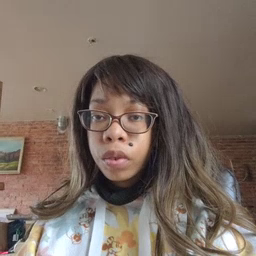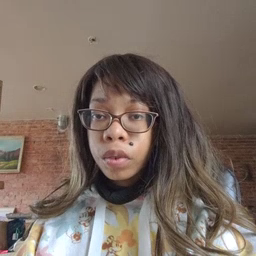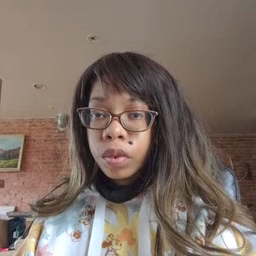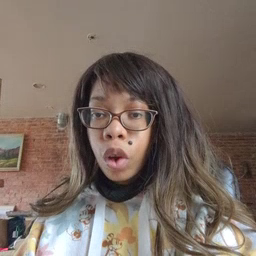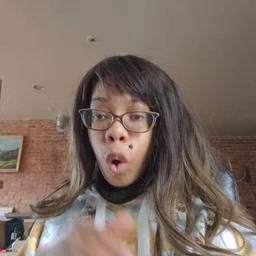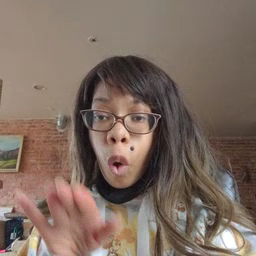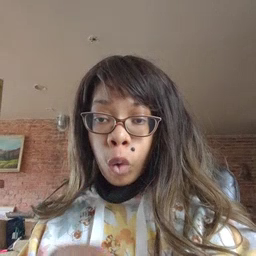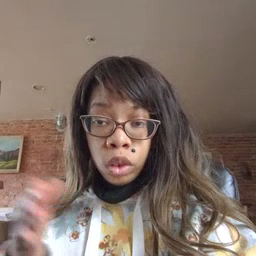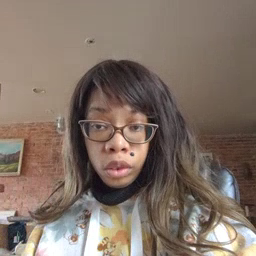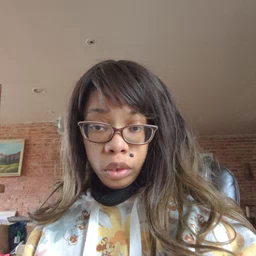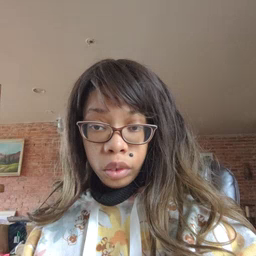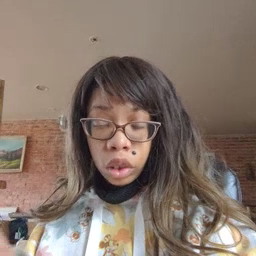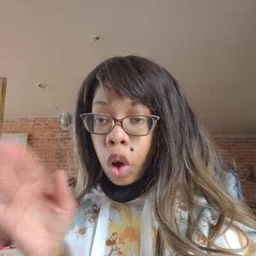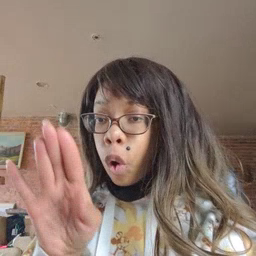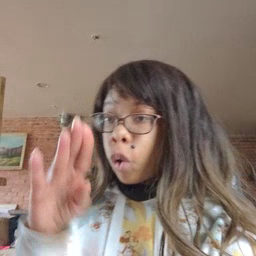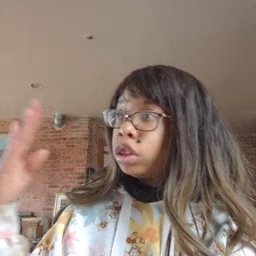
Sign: open